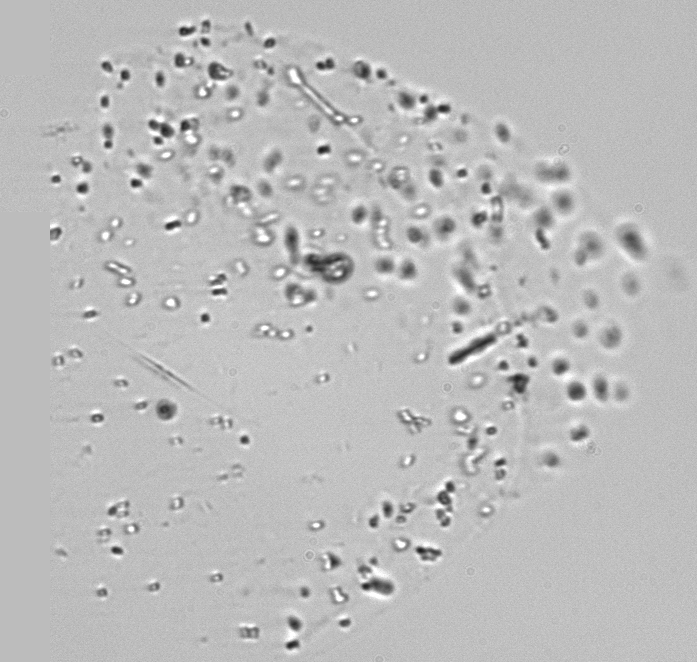
Label: Phaeocystis